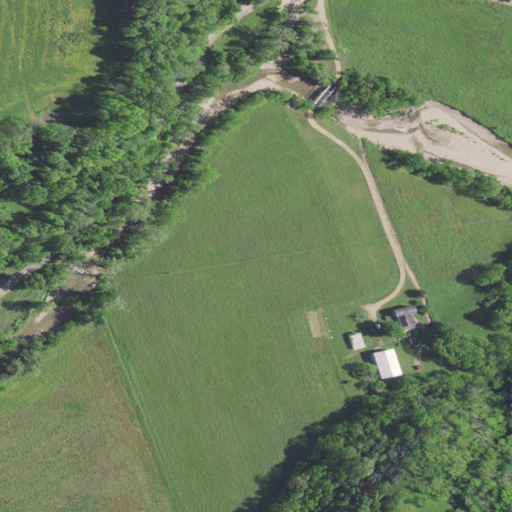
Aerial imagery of plain(s) in Kentucky named Sign Post Bottom containing pasture, deciduous forest, open development, cultivated crops, mixed forest, low intensity development, and grassland